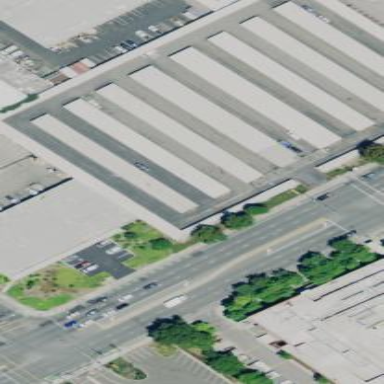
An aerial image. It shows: Storage rental shop.